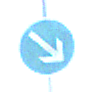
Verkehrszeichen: VorgeschriebeneVorbeifahrtRechts
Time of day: MorningAfternoon
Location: Outdoor (Special)
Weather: Clear
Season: NotSpecified
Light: Natural